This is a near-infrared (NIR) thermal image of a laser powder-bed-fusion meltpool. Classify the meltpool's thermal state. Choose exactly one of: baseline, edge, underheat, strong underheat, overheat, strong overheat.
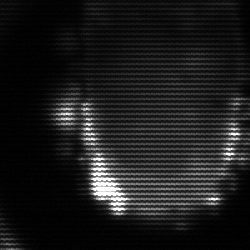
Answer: baseline